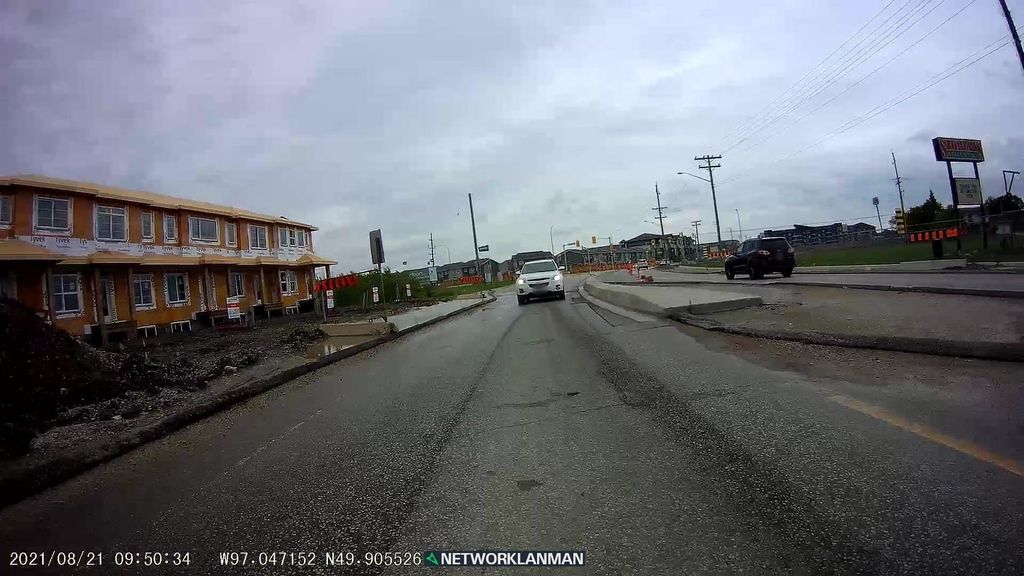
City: winnipeg